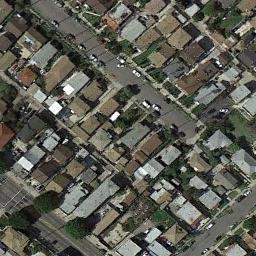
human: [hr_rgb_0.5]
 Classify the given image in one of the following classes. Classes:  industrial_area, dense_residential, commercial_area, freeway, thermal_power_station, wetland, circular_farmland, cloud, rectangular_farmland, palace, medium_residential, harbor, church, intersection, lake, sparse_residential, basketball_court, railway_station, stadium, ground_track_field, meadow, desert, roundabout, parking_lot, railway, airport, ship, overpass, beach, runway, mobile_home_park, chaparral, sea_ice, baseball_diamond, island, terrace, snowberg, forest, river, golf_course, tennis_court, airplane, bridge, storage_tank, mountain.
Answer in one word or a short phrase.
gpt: dense_residential